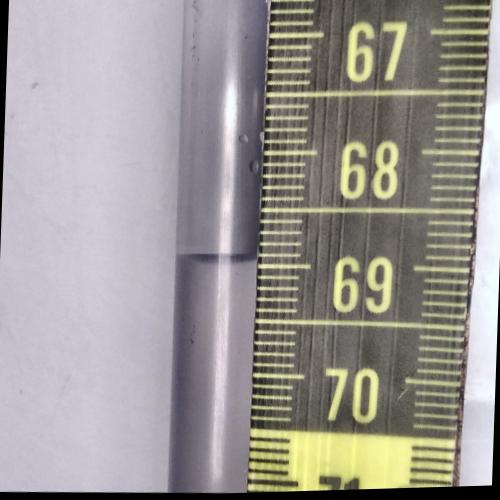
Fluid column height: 69.0 cm